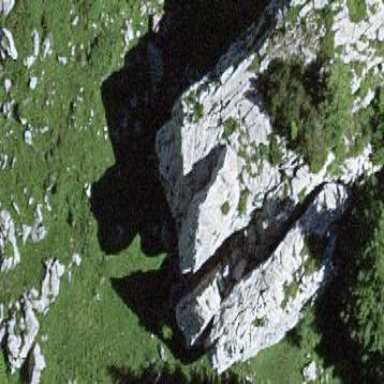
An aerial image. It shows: Natural rock formation.